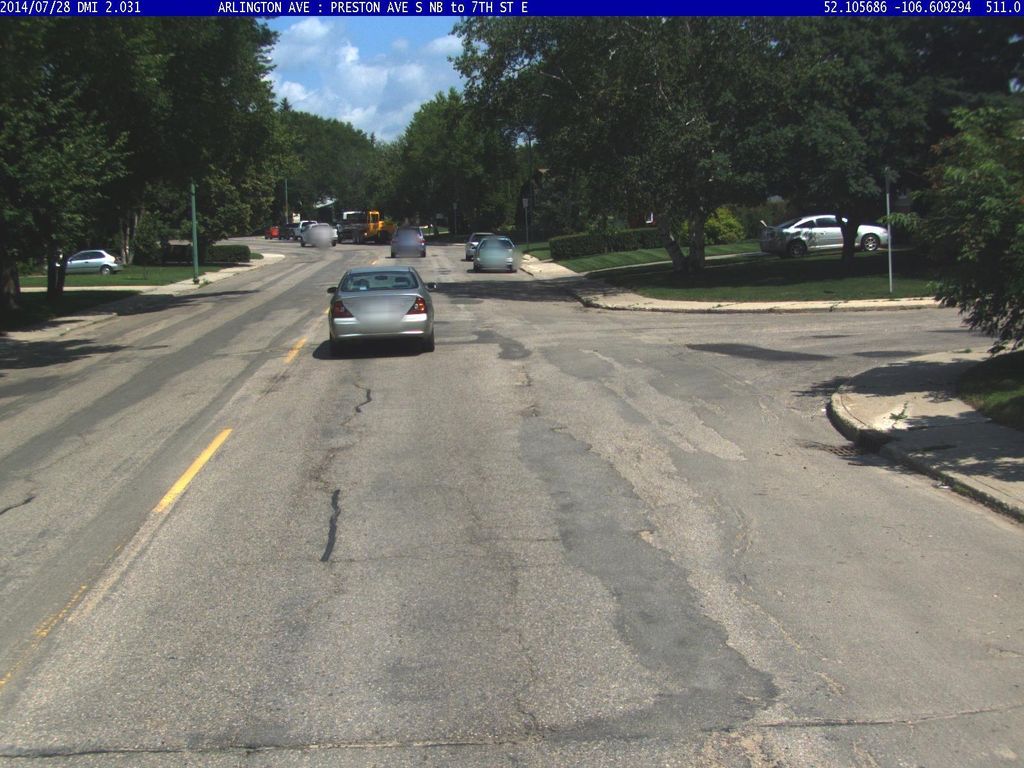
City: saskatoon